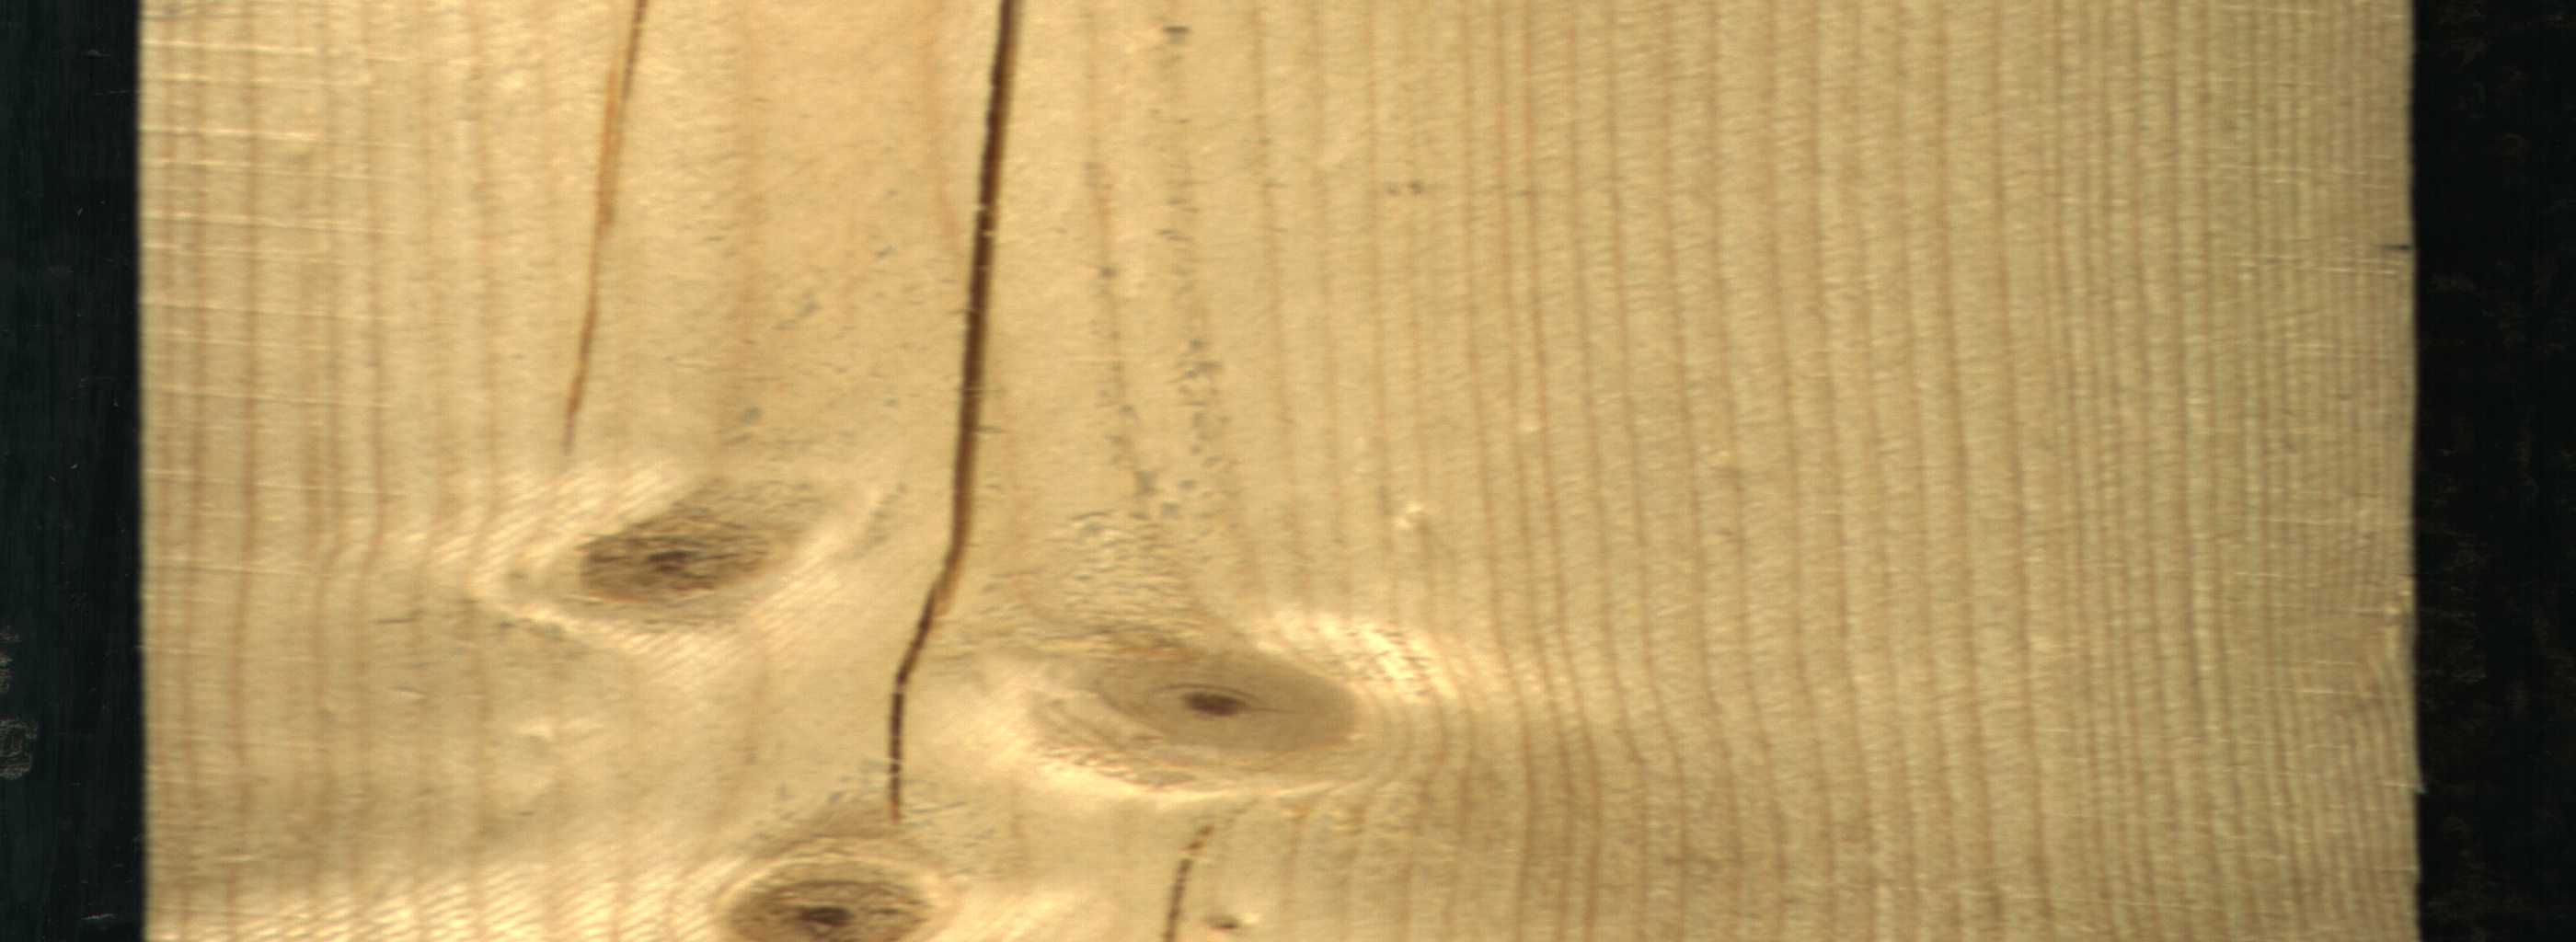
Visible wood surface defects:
resin
resin
resin
Live_Knot
Live_Knot
Live_Knot